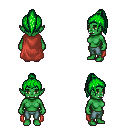
a pixel art fantasy rpg character, female body template, orc, green skin, maroon cape, teal pants, green long topknot hairstyle, four views (front, back, left, right), 2x2 character sprite sheet, small pixel art, hard edges, no anti-aliasing